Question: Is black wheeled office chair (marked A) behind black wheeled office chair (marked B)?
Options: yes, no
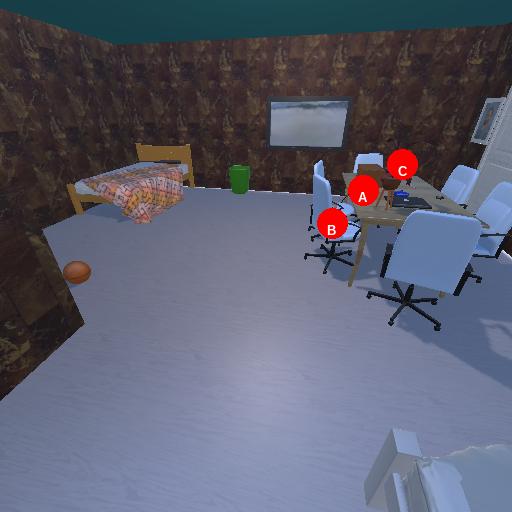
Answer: yes